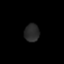
Tissue: lung
Cell type: Epithelial cells
Senescence score: 0.1897
Nuclear area (px): 261
Mean DAPI intensity: 41.004